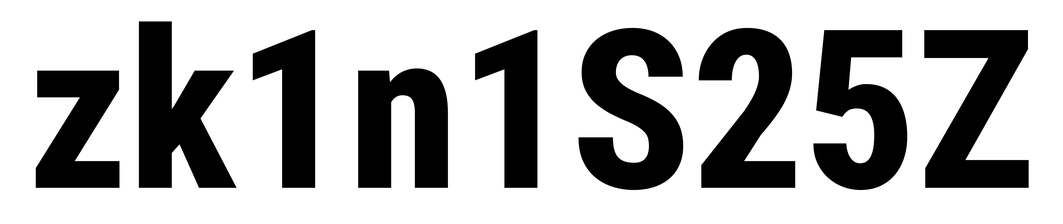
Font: Roboto_Condensed_ExtraBold